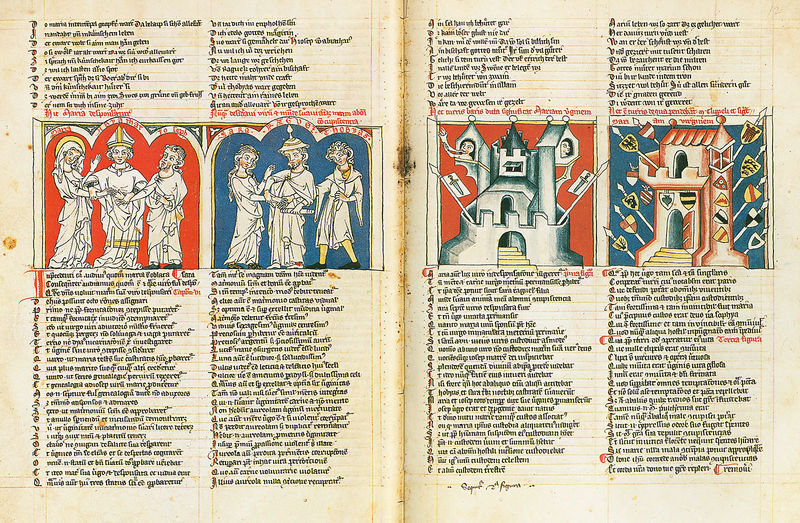
Titel: Codex Cremifanensis 243
Schlagwörter: blau, mann, gelb, menschen, frau, hut, hüte, männer, schwarz, weiss, zeichnung, dach, rot, schloss, malerei, turm, schrift, bilder, linien, spalten, bischof, könig, papst, stufen, stil, bögen, tusche, buch, burg, kloster, türme, seite, schwert, schwerter, text, buchstaben, ritter, tinte, fleck, pergament, wappen, heiligenschein, seiten, mauern, mittelalter, lanzen, heilige, maria, buchseiten, knick, handschrift, abbildung, burgen, latein, schilde, juden, buchmalerei, codex, aufzählung, terppe, unziale, textseiten